Question: How are the two "trapezoids" that appear during text selection (in the emulator) called?
Where can I find more information about how to control them programmatically?
For further clarity, I am attaching a snapshot where you can see the left & right "text-selection trapezoids":

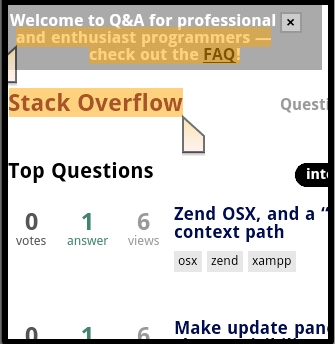
Answer: We just call them cursor controllers, or handles.